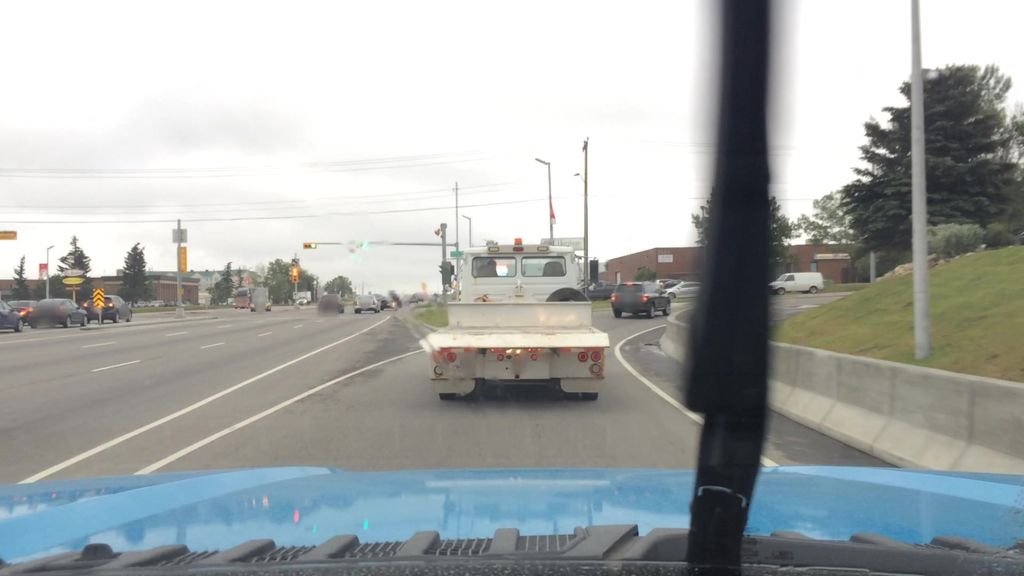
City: calgary